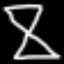
Label: hourglass